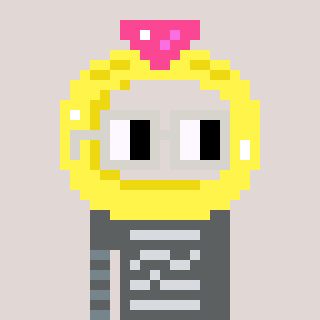
a pixel art character with square light gray glasses, a ring-shaped head and a grayscale-colored body on a warm background